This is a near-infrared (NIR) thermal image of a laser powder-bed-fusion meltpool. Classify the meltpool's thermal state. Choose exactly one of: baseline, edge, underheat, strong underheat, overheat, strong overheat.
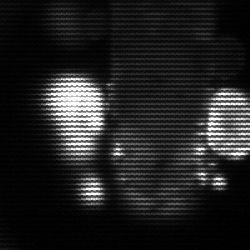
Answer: strong underheat